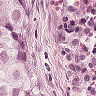
Metastatic tissue present: yes